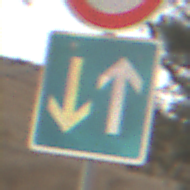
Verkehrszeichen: VorrangVorGegenverkehr
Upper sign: Geschwindigkeit30
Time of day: SunriseSunset
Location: Outdoor (RoadRail)
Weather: PartlyCloudy
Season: NotSpecified
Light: Natural